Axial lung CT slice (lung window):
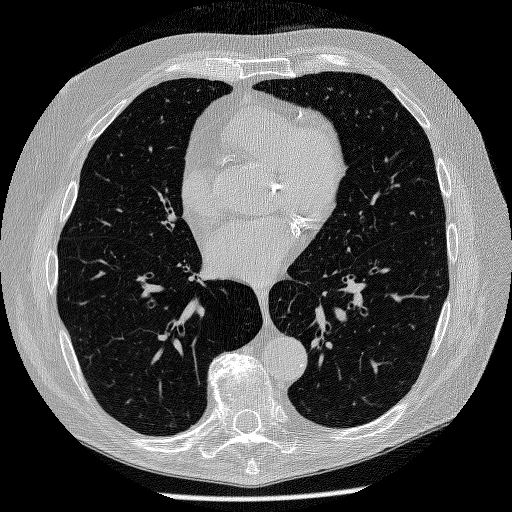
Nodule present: no